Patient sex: M
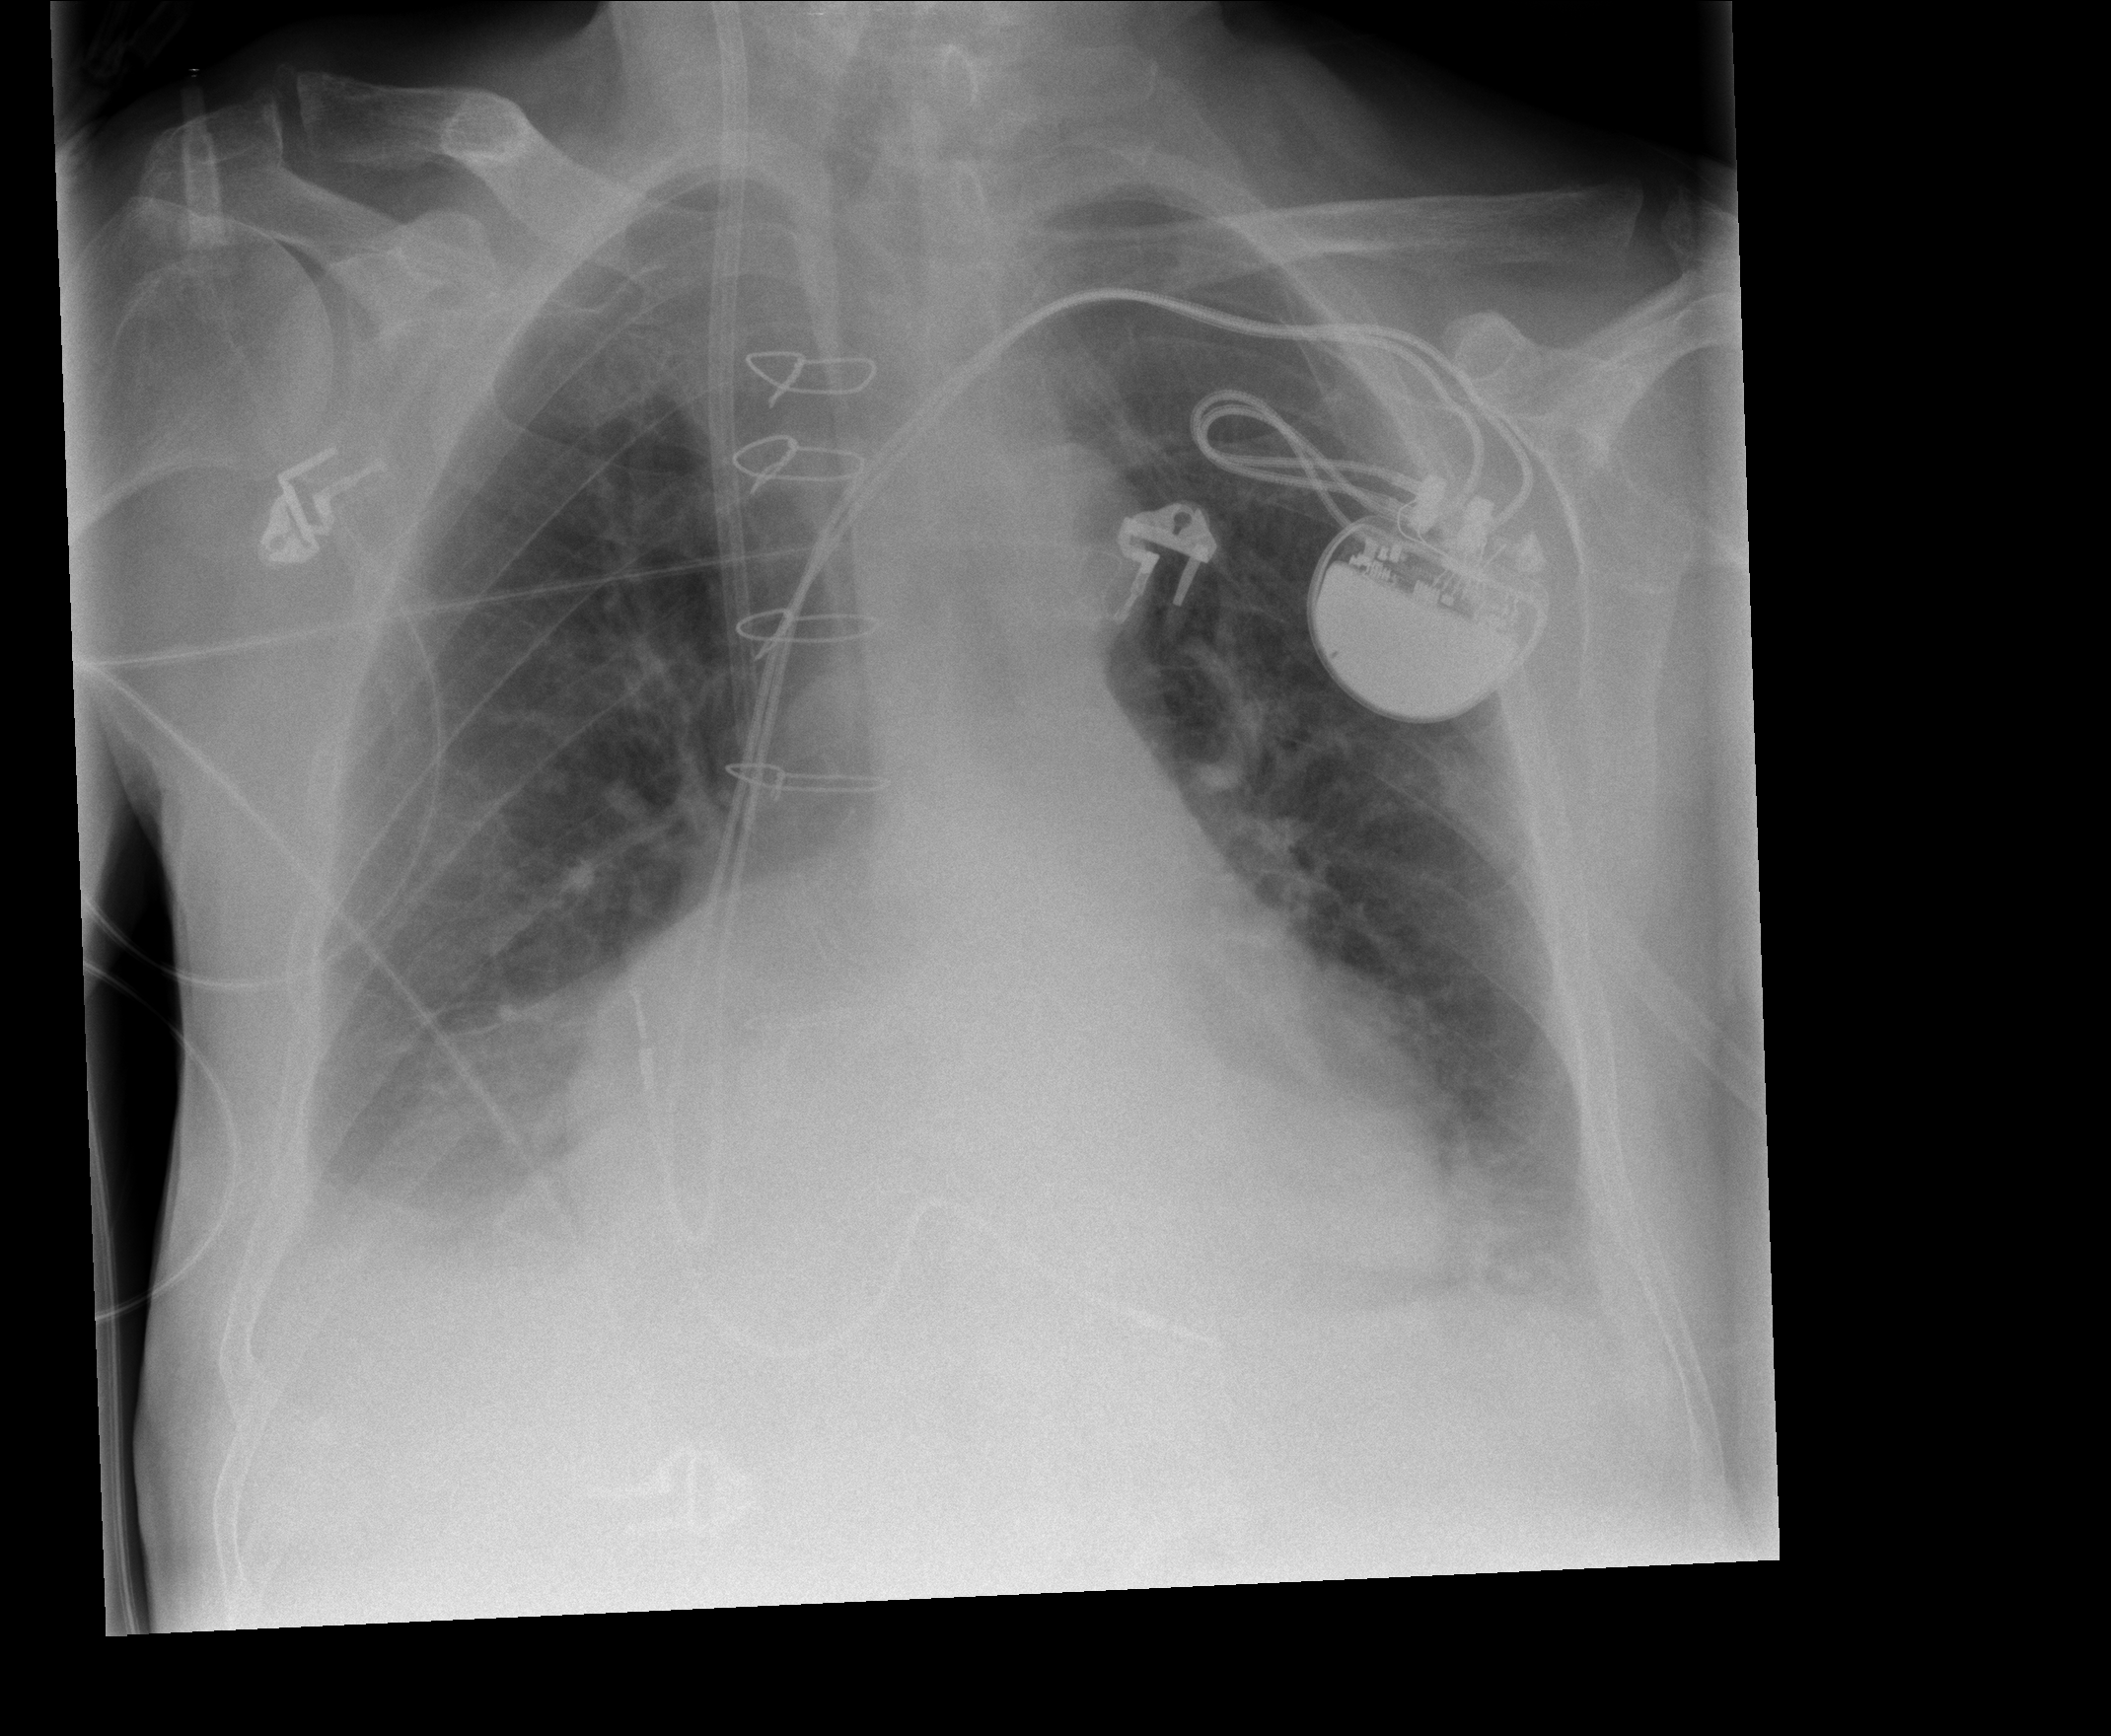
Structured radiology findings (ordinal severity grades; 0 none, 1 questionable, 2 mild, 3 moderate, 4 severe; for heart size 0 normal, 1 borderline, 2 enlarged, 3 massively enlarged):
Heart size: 2
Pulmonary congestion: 1
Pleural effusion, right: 2
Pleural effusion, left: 2
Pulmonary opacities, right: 1
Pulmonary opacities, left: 1
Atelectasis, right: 2
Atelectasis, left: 2